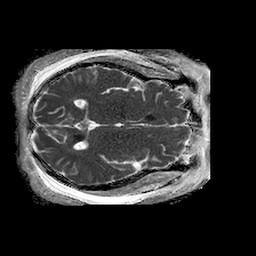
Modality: ADC
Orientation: axial
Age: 46
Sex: female
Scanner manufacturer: philips
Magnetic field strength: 1.5 T
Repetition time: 4.6 s
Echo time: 0.08631 s